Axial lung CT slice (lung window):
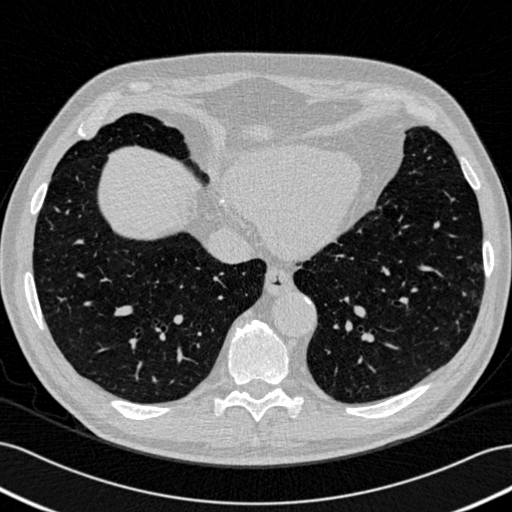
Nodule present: yes
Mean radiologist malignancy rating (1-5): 2.25